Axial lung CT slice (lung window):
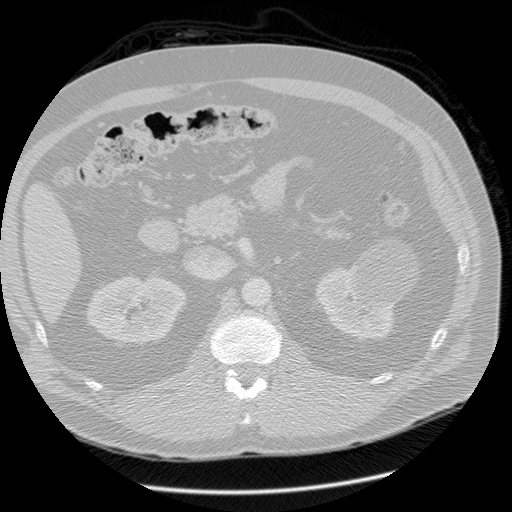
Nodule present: no